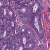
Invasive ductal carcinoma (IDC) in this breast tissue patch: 1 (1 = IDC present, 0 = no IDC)